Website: home-depot
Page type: billing-address
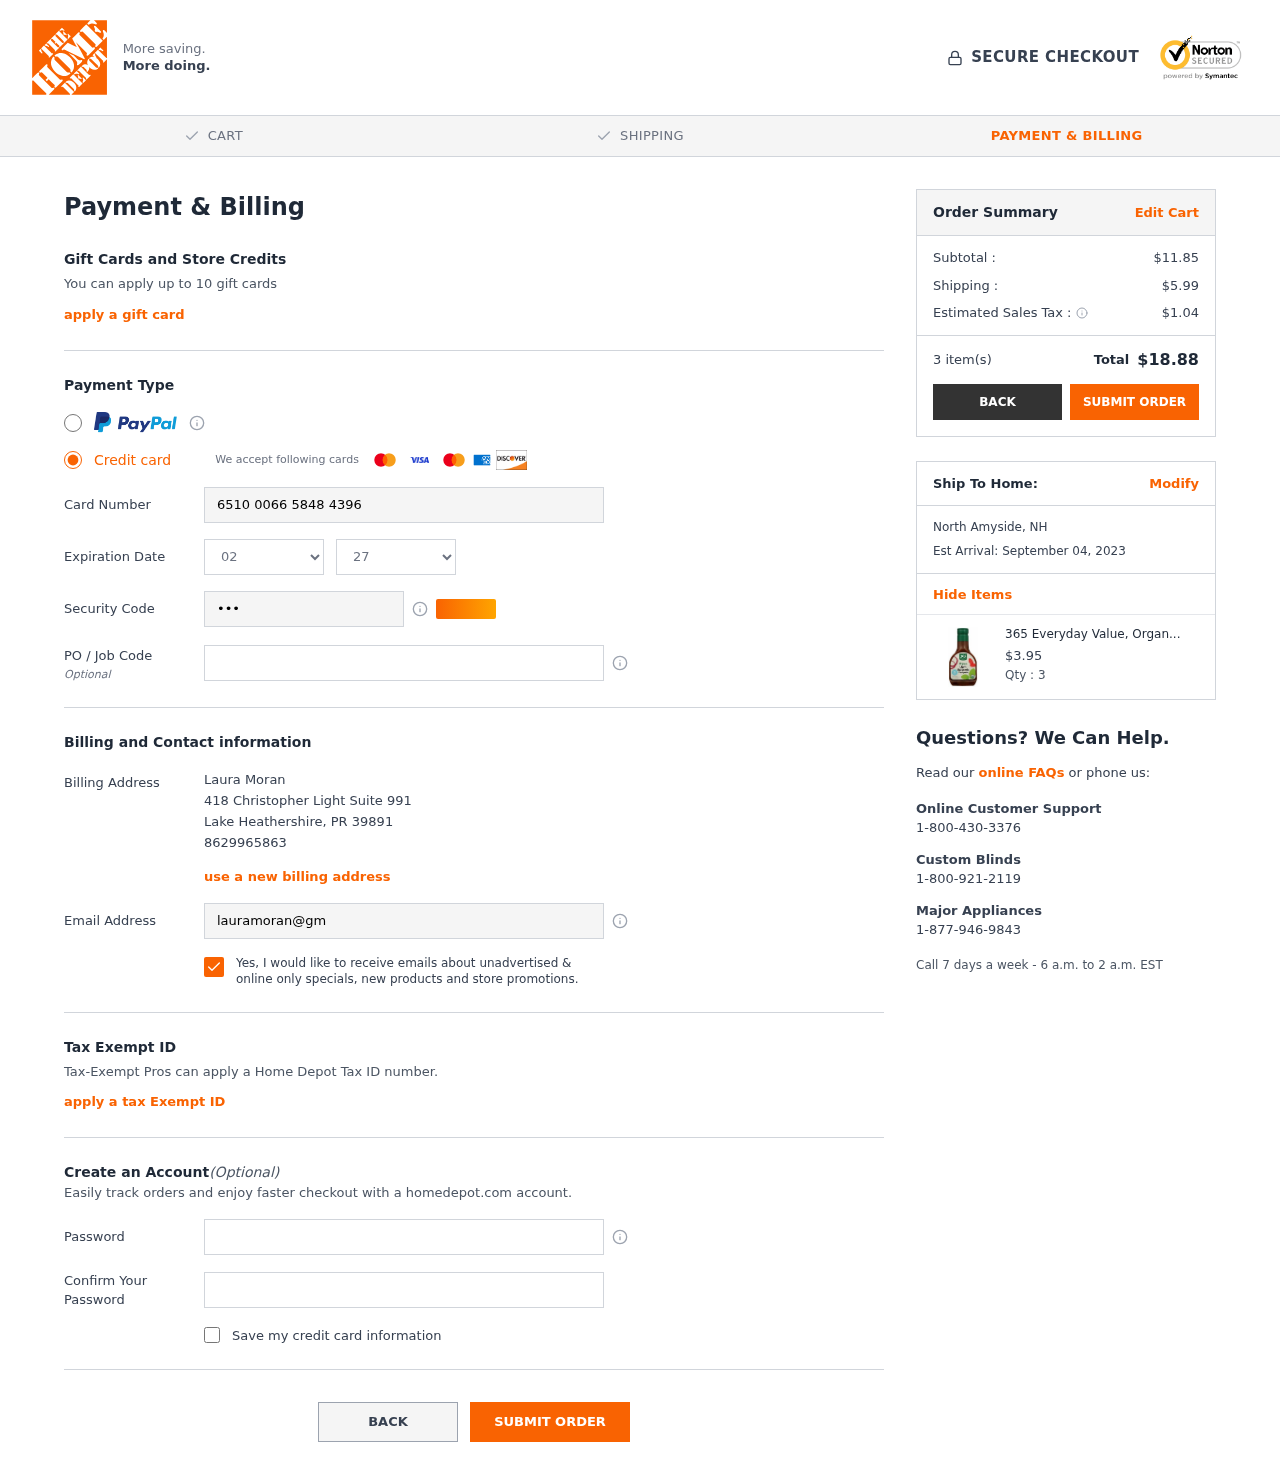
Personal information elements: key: PII_CARD_CVV
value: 300
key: PII_CARD_EXPIRY_MONTH
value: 02
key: PII_CARD_EXPIRY_YEAR
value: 27
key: PII_CARD_NUMBER
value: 6510 0066 5848 4396
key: PII_CITY
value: Lake Heathershire
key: PII_CITY2
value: North Amyside
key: PII_EMAIL
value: lauramoran@gmail.com
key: PII_FULLNAME
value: Laura Moran
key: PII_PHONE
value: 8629965863
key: PII_POSTCODE
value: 39891
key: PII_STATE_ABBR
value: PR
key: PII_STATE_ABBR2
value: NH
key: PII_STREET
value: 418 Christopher Light Suite 991
Product elements: key: PRODUCT1_NAME
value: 365 Everyday Value, Organic Light Balsamic Vinaigrette, 16 fl oz
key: PRODUCT1_PRICE
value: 3.95
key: PRODUCT1_QUANTITY
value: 3
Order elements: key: ORDER_SUBTOTAL
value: $11.85
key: ORDER_SHIPPING_COST
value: $5.99
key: ORDER_TAX
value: $1.04
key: ORDER_NUM_ITEMS
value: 3 item(s)
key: ORDER_TOTAL
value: $18.88
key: ORDER_DELIVERY_DATE
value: Est Arrival: September 04, 2023